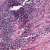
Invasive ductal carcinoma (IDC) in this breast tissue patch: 1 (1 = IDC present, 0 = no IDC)